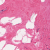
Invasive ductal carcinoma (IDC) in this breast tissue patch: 0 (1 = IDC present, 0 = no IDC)